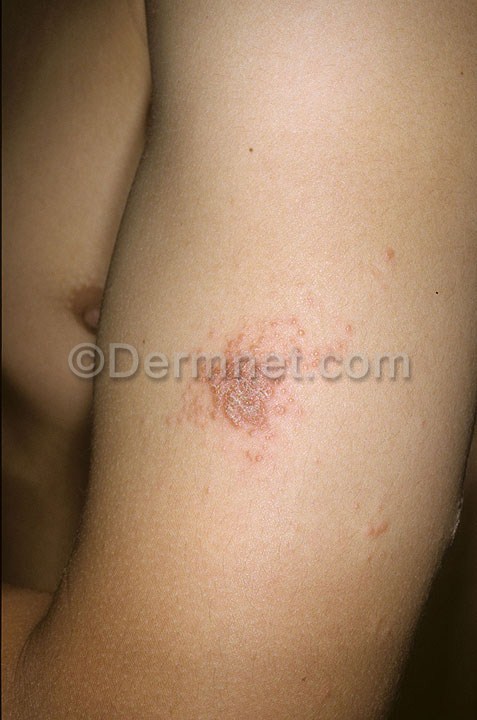
Disease: Eczema Photos